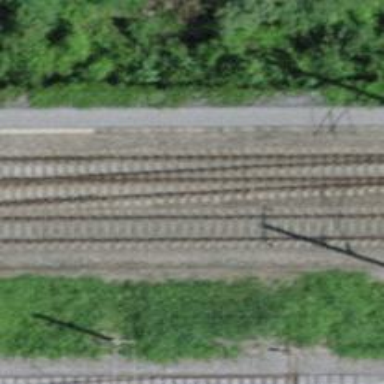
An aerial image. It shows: Single-track electrified railway with contact line.